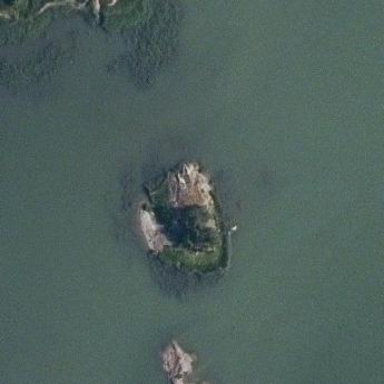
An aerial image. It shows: Islet located along the natural coastline.